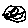
Label: bird